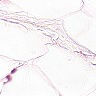
Metastatic tissue present: no